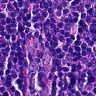
Metastatic tissue present: no